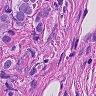
Metastatic tissue present: yes